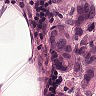
Metastatic tissue present: yes